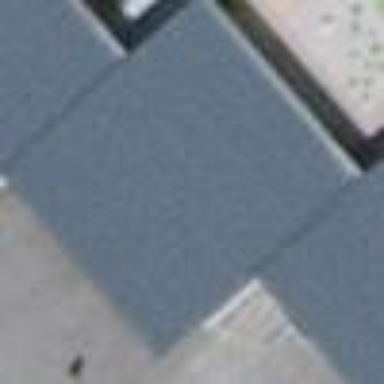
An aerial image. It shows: Garage.